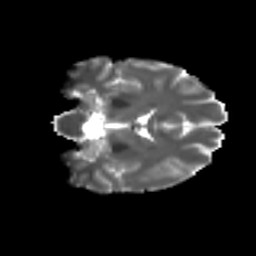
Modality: T2w
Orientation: coronal
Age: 29
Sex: female
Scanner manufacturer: ge
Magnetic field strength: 3 T
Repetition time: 7.8 s
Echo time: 0.0606 s